Question:
I tried to fix my root causes but I can't find where is problem.
Console says i forgot comma, but I don't know well where is this
'''
### SQL: INSERT INTO TEST_MEMBER1 ( MEMBER_ID , MEMBER_PASSWORD , MEMBER_NAME , MEMBER_AGE , MEMBER_ADDR , TO_CHAR(MEMBER_BIRTHDATE, 'YYYY-MM-DD') AS BIRTHDAY_DATE ) VALUES( ? , ? , ? , ? , ? ,? )
### Cause: java.sql.SQLSyntaxErrorException: ORA-00917: nuragdoen komma
; bad SQL grammar []; nested exception is java.sql.SQLSyntaxErrorException: ORA-00917: nuragdoen komma
]eul(reul) balsaengsikyeossseubnida.
Error : 917, Position : 128, Sql = INSERT INTO TEST_MEMBER1 (
MEMBER_ID
, MEMBER_PASSWORD
, MEMBER_NAME
, MEMBER_AGE
, MEMBER_ADDR
, TO_CHAR(MEMBER_BIRTHDATE, 'YYYY-MM-DD') AS BIRTHDAY_DATE
)
VALUES(
:1
, :2
, :3
, :4
, :5
,:6
), OriginalSql = INSERT INTO TEST_MEMBER1 (
MEMBER_ID
, MEMBER_PASSWORD
, MEMBER_NAME
, MEMBER_AGE
, MEMBER_ADDR
, TO_CHAR(MEMBER_BIRTHDATE, 'YYYY-MM-DD') AS BIRTHDAY_DATE
)
VALUES(
?
, ?
, ?
, ?
, ?
,?
), Error Msg = ORA-00917: nuragdoen komma
'''
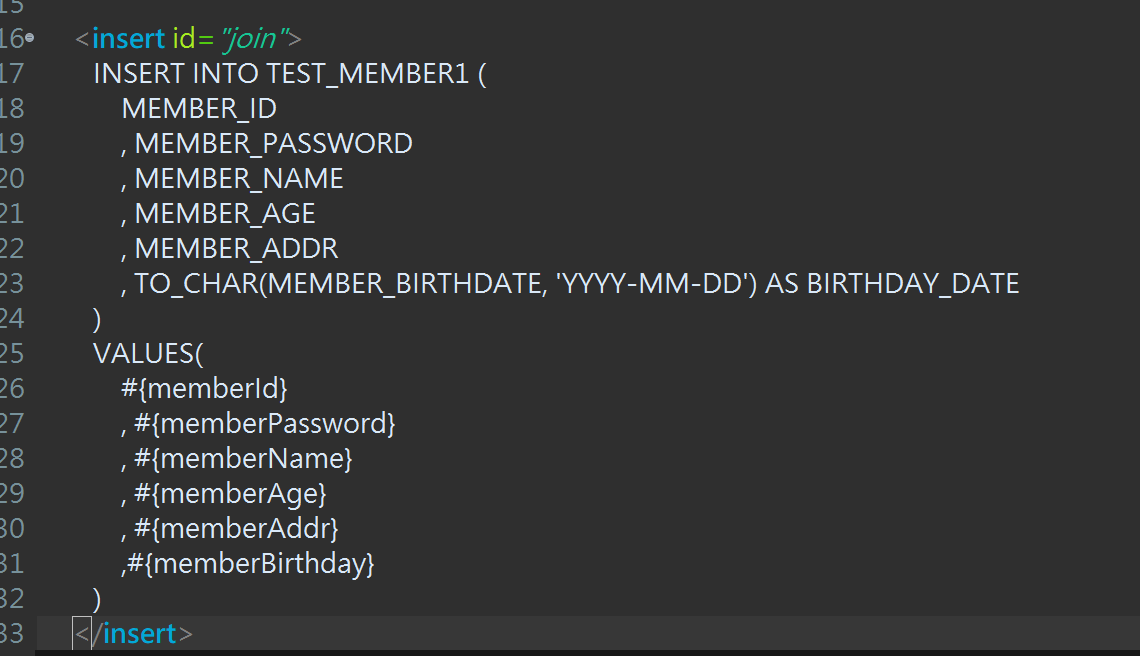
Answer: You currently have a 'to_char()' function call in the column list; it should be in the values clause instead:
'''
INSERT INTO TEST_MEMBER1 (
MEMBER_ID
, MEMBER_PASSWORD
, MEMBER_NAME
, MEMBER_AGE
, MEMBER_ADDR
, MEMBER_BIRTHDATE
)
VALUES(
?
, ?
, ?
, ?
, ?
, TO_CHAR(?, 'YYYY-MM-DD')
)
'''
But that conversion implies that your 'MEMBER_BIRTHDATE' is a string (VARCHAR2) column. You should store data in columns with the correct data type, so really that should be a DATE column, and then when you bind a date value it won't need to be converted.